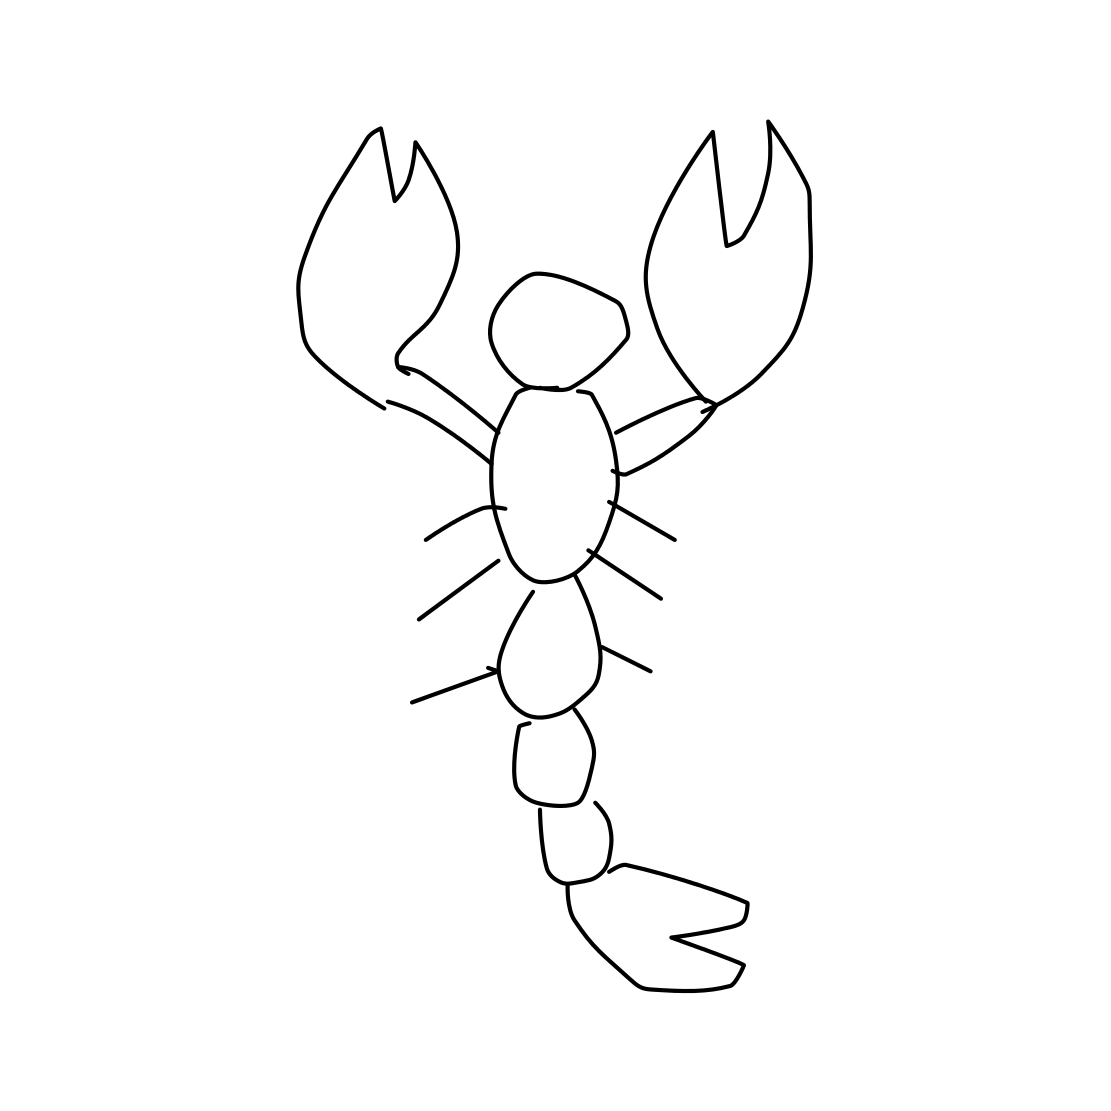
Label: scorpion